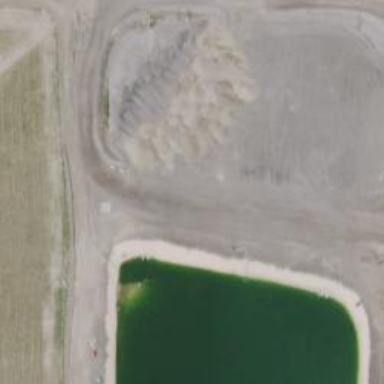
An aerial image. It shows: Tailings reservoir.